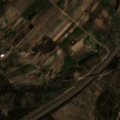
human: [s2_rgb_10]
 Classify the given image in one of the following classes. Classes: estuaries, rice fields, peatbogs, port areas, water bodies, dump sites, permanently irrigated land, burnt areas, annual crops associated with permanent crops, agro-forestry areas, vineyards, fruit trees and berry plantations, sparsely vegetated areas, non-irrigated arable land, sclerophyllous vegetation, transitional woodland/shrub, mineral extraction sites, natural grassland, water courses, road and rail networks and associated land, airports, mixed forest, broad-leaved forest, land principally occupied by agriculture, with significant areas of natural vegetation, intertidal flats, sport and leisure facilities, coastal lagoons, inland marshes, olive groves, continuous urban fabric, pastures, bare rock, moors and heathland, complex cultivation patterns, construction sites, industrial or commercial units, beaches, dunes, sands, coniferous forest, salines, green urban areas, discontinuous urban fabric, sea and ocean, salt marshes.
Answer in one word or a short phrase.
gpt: permanently irrigated land, vineyards, broad-leaved forest, mixed forest